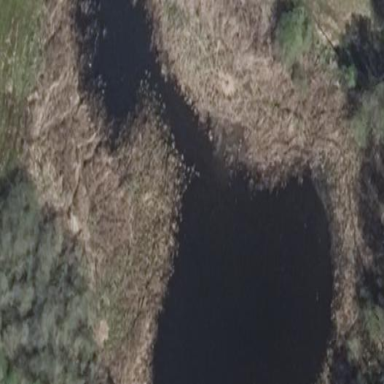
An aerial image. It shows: Serene pond surrounded by nature.